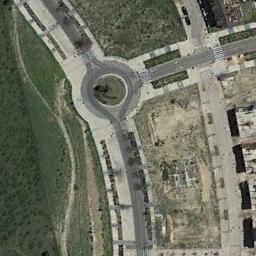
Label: roundabout